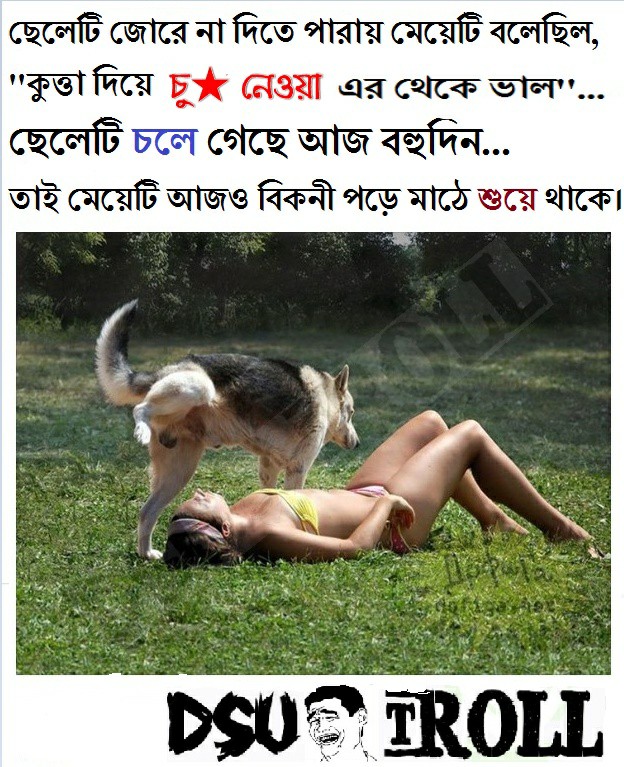
Caption: ছেলেটি জোরে না দিতে পারায় মেয়েটি বলেছিল ,  "কুত্তা দিয়ে চু* নেওয়া এর থেকে ভাল "   ছেলেটি চলে গেছে আজ বহুদিন...  তাই মেয়েটি আজও বিকনী পড়ে মাঠে শুয়ে থাকে ।
Label: hate